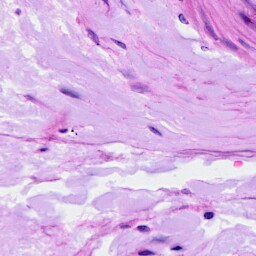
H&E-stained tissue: Ovarian